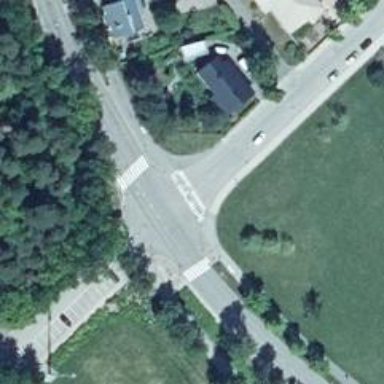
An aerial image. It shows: Cycleway with asphalt surface and crossing island for cyclists.